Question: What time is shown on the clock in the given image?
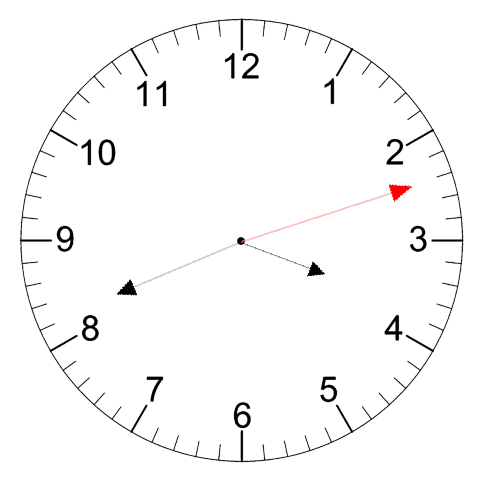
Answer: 03:41:12